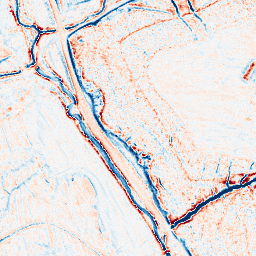
Category: classical
Decomposition family: gaussian
Decomposition parameters: sigma: 2
Upsampling method: regularized
Upsampling parameters: scale: 2
lambda_reg: 0.01
Upsampling scale: 2